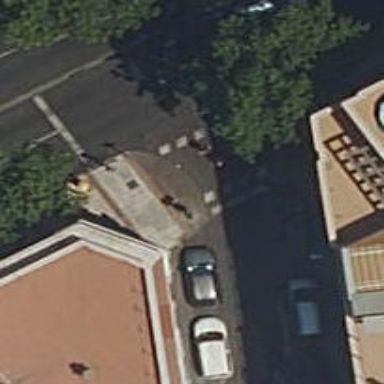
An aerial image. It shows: Road with traffic signals and zebra crossing with traffic signals.